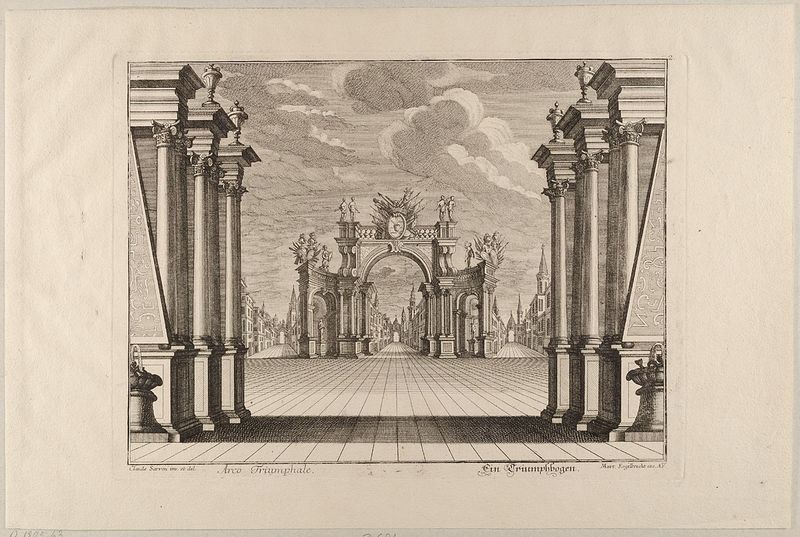
Titel: Ein Triumphbogen, Blatt 2 aus der Folge 'Operalische Vorstellungen', herausgegeben von M. Engelbrecht
Künstler: Claudius Sarron
Standort: Hamburg
Institution: Museum für Kunst und Gewerbe Hamburg
Schlagwörter: pfeiler, säulen, architektur, barock, papier, perspektive, grafik, graphik, tor, fotografie, photographie, zentralperspektive, druckgraphik, druckgrafik, radierung, statuen, kupferstich, ehrenbogen, triumphbogen, arc de triomphe, reproduktionen, barockzeit, barockzeitalter, trimphbogen, druckerzeugnisse, architekturdarstellungen, säule, bühnenausstattung, bühnenbild, ornamentstich, vorlageblätter, arco triumphale